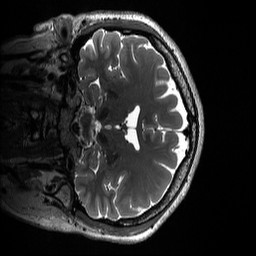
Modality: T2w
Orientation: coronal
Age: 31
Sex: female